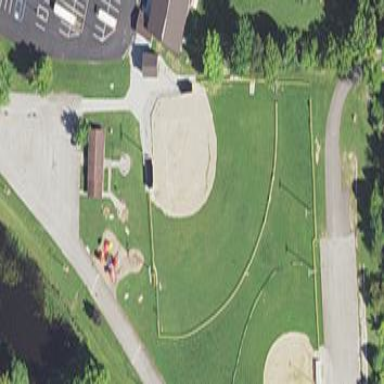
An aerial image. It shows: Baseball pitch for leisure land activities.